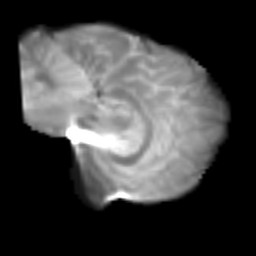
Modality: T2w
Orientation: sagittal
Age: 24
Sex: female
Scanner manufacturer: siemens
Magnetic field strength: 3 T
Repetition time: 2.3 s
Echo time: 0.085 s